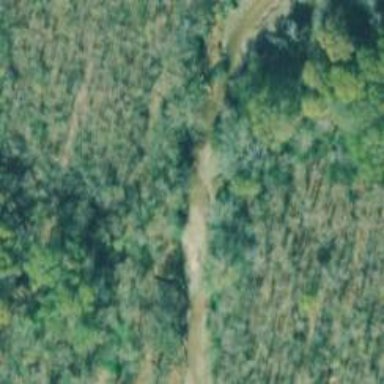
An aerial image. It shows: Path leading to bridge.